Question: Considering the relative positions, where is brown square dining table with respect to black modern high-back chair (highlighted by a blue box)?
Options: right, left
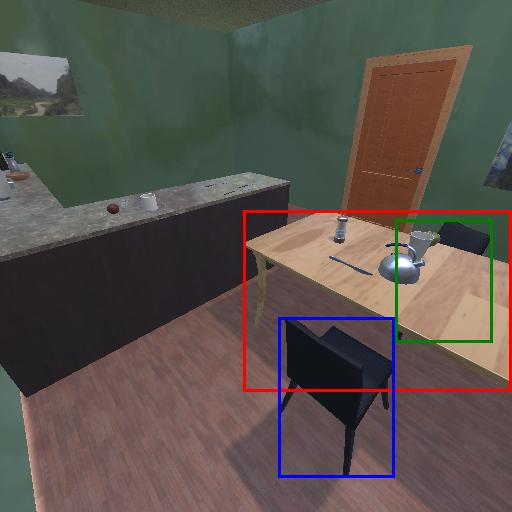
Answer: right